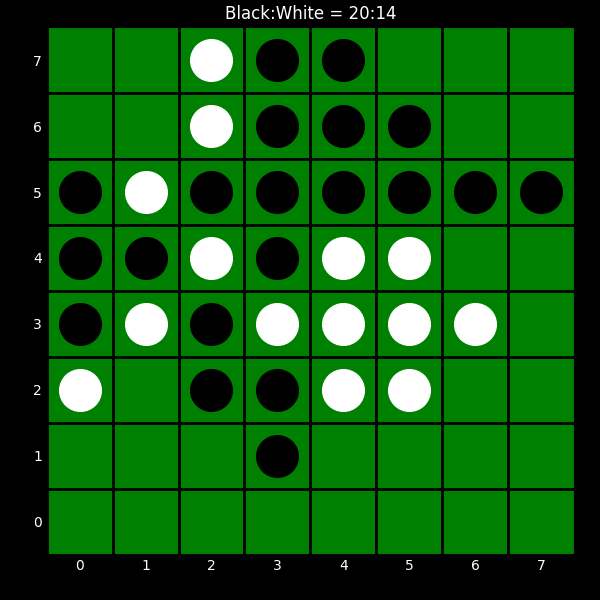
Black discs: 20
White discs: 14